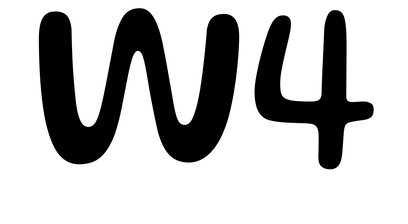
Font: Gluten_Regular